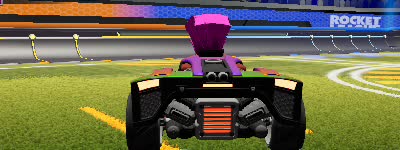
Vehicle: breakout